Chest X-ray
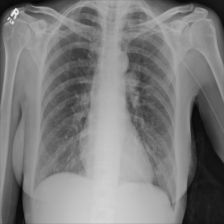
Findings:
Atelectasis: negative
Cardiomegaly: negative
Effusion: negative
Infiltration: negative
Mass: negative
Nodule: negative
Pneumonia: negative
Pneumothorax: negative
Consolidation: negative
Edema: negative
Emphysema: negative
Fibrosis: negative
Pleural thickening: negative
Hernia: negative